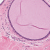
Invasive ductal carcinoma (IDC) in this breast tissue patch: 0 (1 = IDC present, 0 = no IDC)